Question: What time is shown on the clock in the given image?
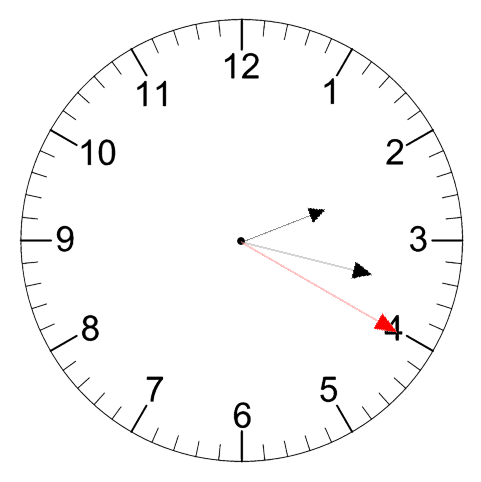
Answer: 02:17:20